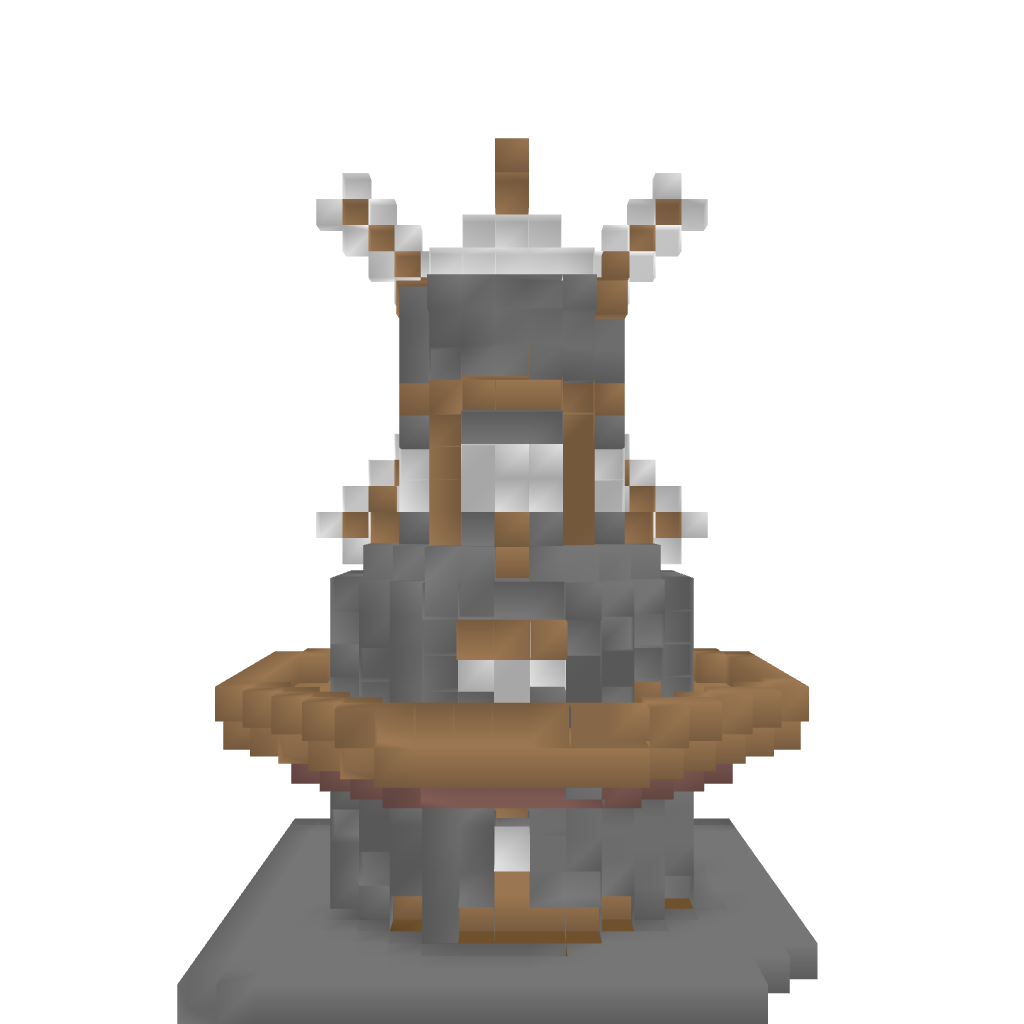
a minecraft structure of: Tudor Style Windmill bad low quality